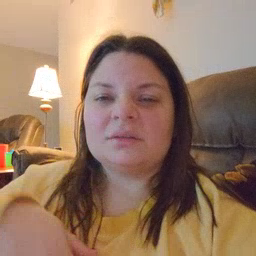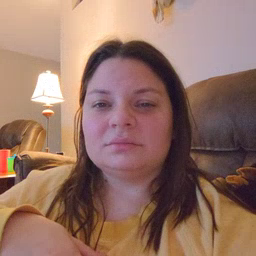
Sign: yucky